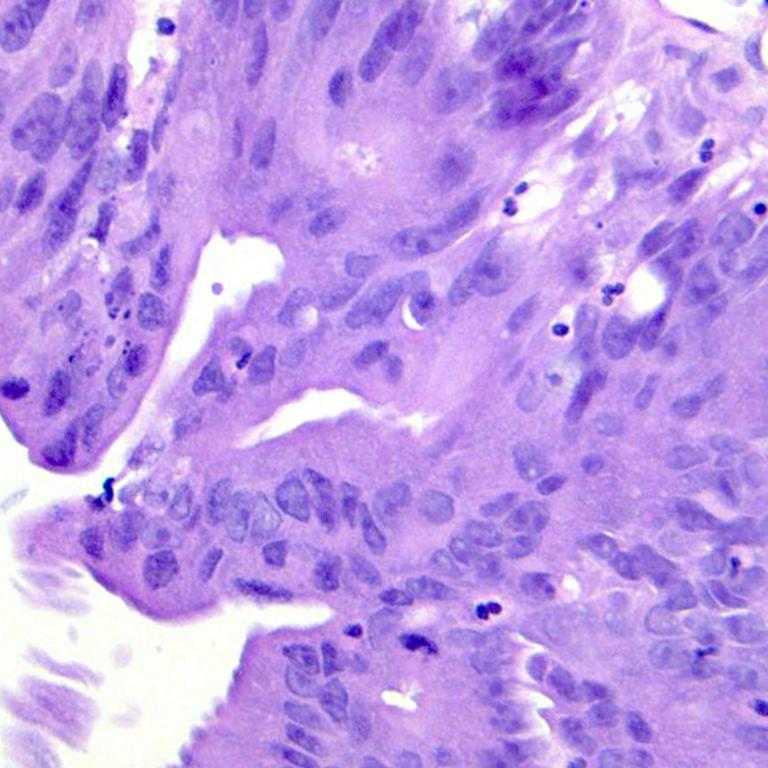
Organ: colon
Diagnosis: adenocarcinomas